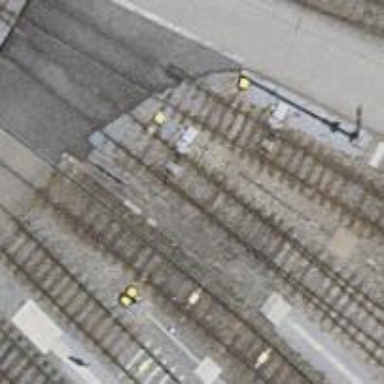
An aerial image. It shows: Railway switch.